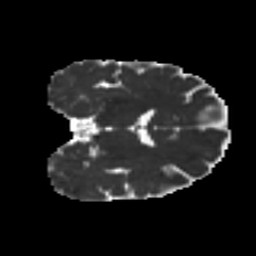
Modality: MD
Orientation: coronal
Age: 51
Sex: female
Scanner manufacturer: ge
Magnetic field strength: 3 T
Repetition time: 7.8 s
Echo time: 0.0606 s